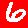
Digit: 6